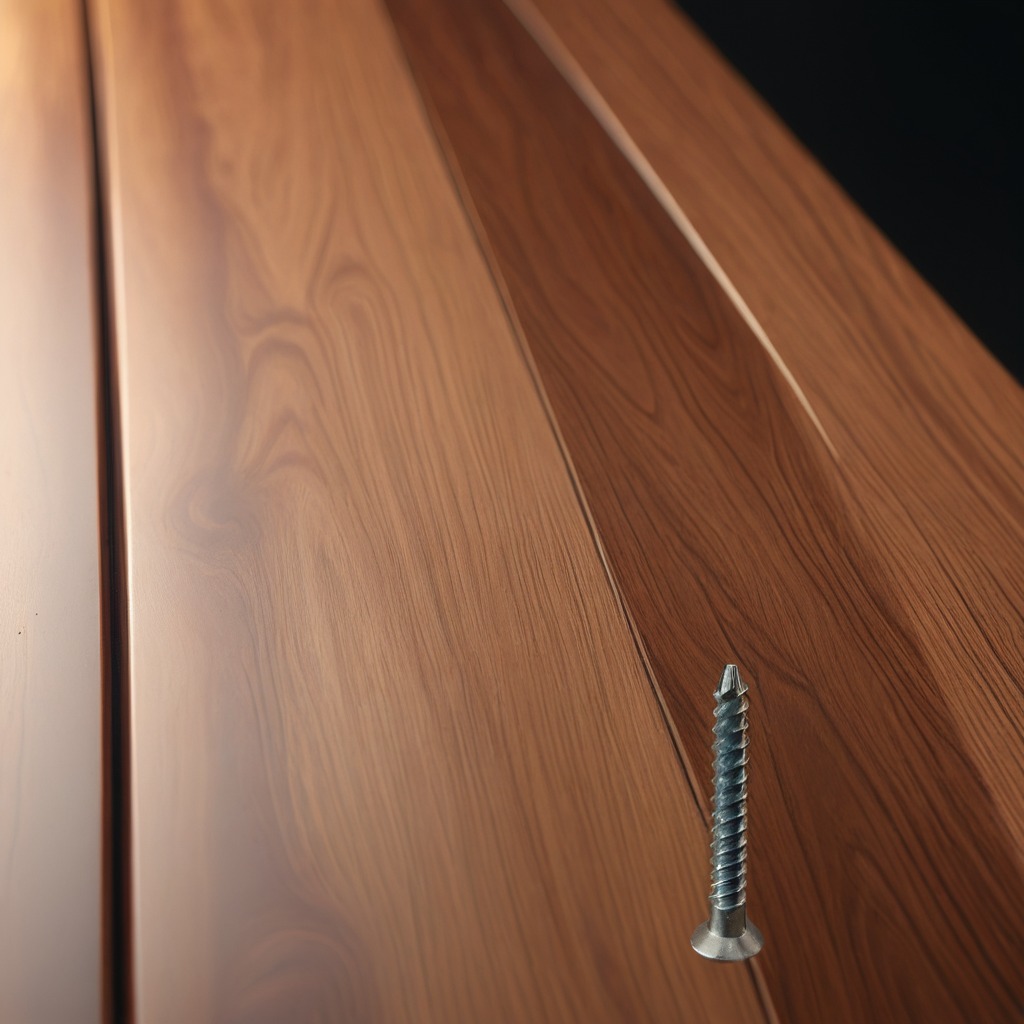
A metal screw is lying on the wooden table in a carpentry studio.